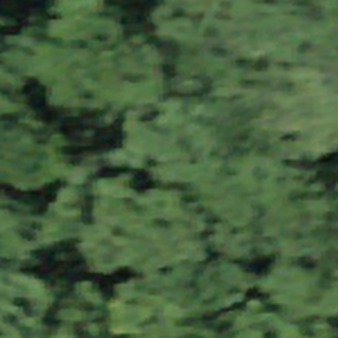
Label: other